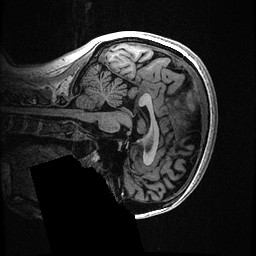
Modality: T1w
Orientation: sagittal
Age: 29
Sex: female
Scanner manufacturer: ge
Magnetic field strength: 3 T
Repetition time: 0.006952 s
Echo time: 0.00292 s